Question: In my App I want to show a feed which generates a tableView depending on which groups the user subscribed. In the background two Firebase request are done and then converted to a tableView.
My Code shows the content correct. But there are two issues. The order is wrong. It should be 4->3->2->1 (based on timestamp) and right now it is random. Also if I click on a comment the didSeleceRowAt works totally wrong.
How can I manage to put the result in the same tableView correctly?
'''
func datenBankAbfrage() {
ref = Database.database().reference().child("placeID/h77e24d95a5479ed7588")
ref.queryOrdered(byChild: "userTime").queryLimited(toLast: 10).observe(
DataEventType.value,
with: { (snapshot) in
self.ref = Database.database().reference().child(
"placeID/vh-b83b6e4475e04e3fbaa647d23b")
self.ref.queryOrdered(byChild: "userTime").queryLimited(toLast: 10).observe(
DataEventType.value,
with: { (snapshot2) in
for video in snapshot.children.allObjects as! [DataSnapshot] {
let Object1 = video.value as? [String: AnyObject]
let userName = Object1?["userName"]
let userGroup = Object1?["userGroup"]
let userComment = Object1?["userComment"]
let userTime = Object1?["userTime"]
let userLikes = Object1?["userLikes"]
let commentId = Object1?["commentId"]
ViewComments.commentIDNew = commentId as! String
let video = importComment(
userName: userName as! String, userGroup: userGroup as! String,
userComment: userComment as! String, userTime: userTime as! Int,
userLikes: userLikes as! Int, commentId: commentId as! String)
self.table.insert(video, at: 0)
// self.table.append(video)
self.tableView.reloadData()
}
for video in snapshot2.children.allObjects as! [DataSnapshot] {
let Object2 = video.value as? [String: AnyObject]
let userName = Object2?["userName"]
let userGroup = Object2?["userGroup"]
let userComment = Object2?["userComment"]
let userTime = Object2?["userTime"]
let userLikes = Object2?["userLikes"]
let commentId = Object2?["commentId"]
ViewComments.commentIDNew = commentId as! String
let video2 = importComment(
userName: userName as! String, userGroup: userGroup as! String,
userComment: userComment as! String, userTime: userTime as! Int,
userLikes: userLikes as! Int, commentId: commentId as! String)
self.table.insert(video2, at: 0)
// self.table.append(video)
self.tableView.reloadData()
}
})
})
}
'''
'''
class importComment {
var userName: String?
var userID: String?
var userGroup: String?
var userComment: String?
var userTime: Int?
var userLikes: Int?
var commentId: String?
init(
userName: String?, userGroup: String?, userComment: String?, userTime: Int?,
userLikes: Int?, commentId: String?
) {
self.userName = userName
self.userGroup = userGroup
self.userComment = userComment
self.userTime = userTime
self.userLikes = userLikes
self.commentId = commentId
}
}
'''

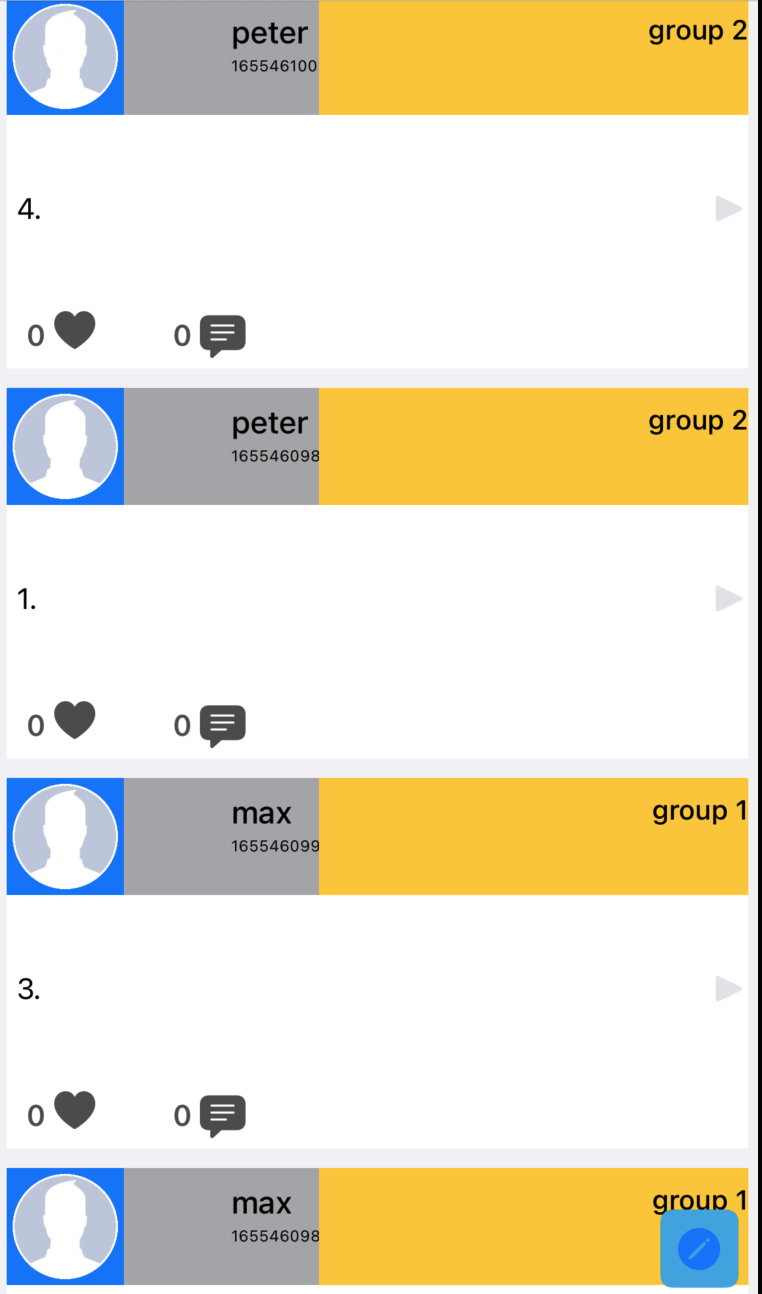
Answer: No need to fetch data in Loops. As you're calling asynchronous functions in a loop, there is no guarantee of order.
You should use 'DispatchGroup'. Here is how execution will go:
1. Create a DispatchGroup instance.
2. Add SnapShot-1 Fetch request to the Dispatch group.
3. Now add SnapShot-2 Fetch request to the Dispatch group.
4. Notify() will only be called after both the tasks has been completed. So you should prepare your data there.
5. Reload Table after data preparation.
Here is an example implementation:
'''
func datenBankAbfrage() {
let dispatchGroup = DispatchGroup()
dispatchGroup.enter()
ref = Database.database().reference().child("placeID/h77e24d95a5479ed7588")
ref.queryOrdered(byChild: "userTime").queryLimited(toLast: 10).observe(
DataEventType.value,
with: { (snapshot) in
for video in snapshot.children.allObjects as! [DataSnapshot] {
let Object1 = video.value as? [String: AnyObject]
let userName = Object1?["userName"]
let userGroup = Object1?["userGroup"]
let userComment = Object1?["userComment"]
let userTime = Object1?["userTime"]
let userLikes = Object1?["userLikes"]
let commentId = Object1?["commentId"]
ViewComments.commentIDNew = commentId as! String
let video = importComment(
userName: userName as! String, userGroup: userGroup as! String,
userComment: userComment as! String, userTime: userTime as! Int,
userLikes: userLikes as! Int, commentId: commentId as! String)
self.table.append(video)
}
dispatchGroup.leave()
})
dispatchGroup.enter()
self.ref = Database.database().reference().child(
"placeID/vh-b83b6e4475e04e3fbaa647d23b")
self.ref.queryOrdered(byChild: "userTime").queryLimited(toLast: 10).observe(
DataEventType.value,
with: { (snapshot2) in
for video in snapshot2.children.allObjects as! [DataSnapshot] {
let Object2 = video.value as? [String: AnyObject]
let userName = Object2?["userName"]
let userGroup = Object2?["userGroup"]
let userComment = Object2?["userComment"]
let userTime = Object2?["userTime"]
let userLikes = Object2?["userLikes"]
let commentId = Object2?["commentId"]
ViewComments.commentIDNew = commentId as! String
let video2 = importComment(
userName: userName as! String, userGroup: userGroup as! String,
userComment: userComment as! String, userTime: userTime as! Int,
userLikes: userLikes as! Int, commentId: commentId as! String)
self.table.append(video)
}
dispatchGroup.leave()
})
dispatchGroup.notify(queue: .main) {
// This is invoked when all the tasks in the group is completed.
self.prepareDatasource()
}
}
func prepareDatasource() {
self.table.sort(by: { $0.userTime ?? 0 > $1.userTime ?? 1}) // Sorting data
DispatchQueue.main.async {
self.tableView.reloadData()
}
}
'''